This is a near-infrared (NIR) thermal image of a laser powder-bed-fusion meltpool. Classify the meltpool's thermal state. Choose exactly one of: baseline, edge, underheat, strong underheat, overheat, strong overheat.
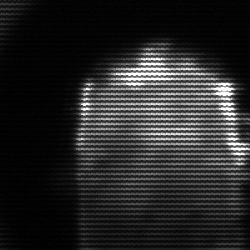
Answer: baseline